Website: lowes
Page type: cart
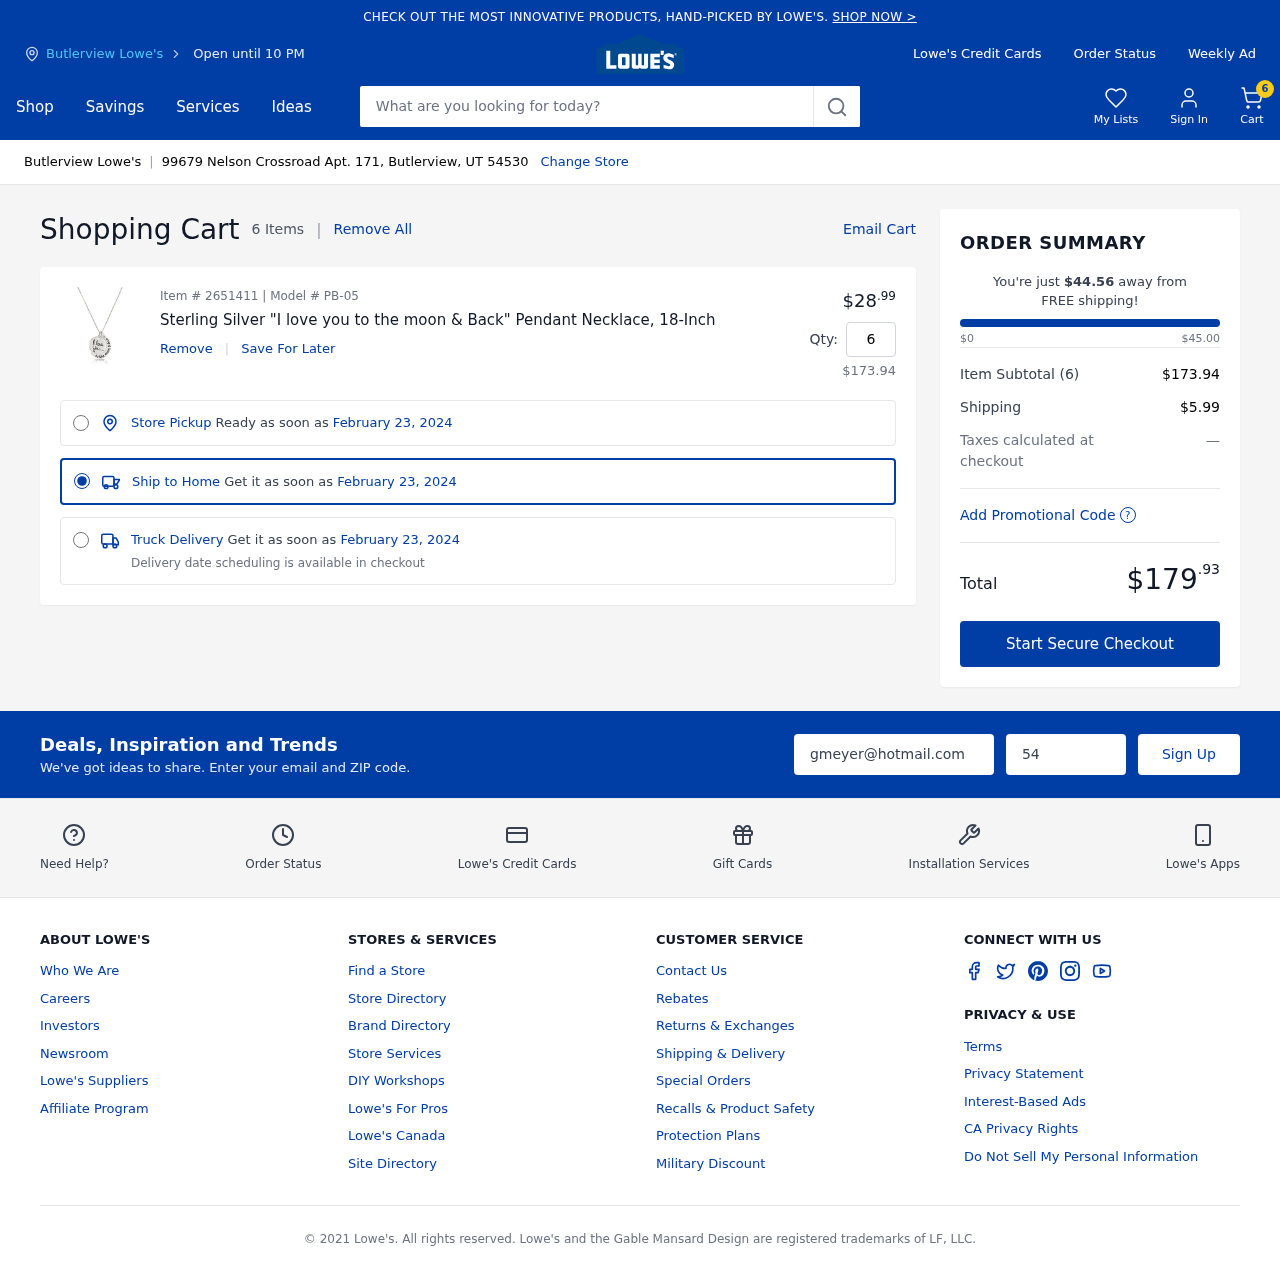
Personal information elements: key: PII_CITY
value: Butlerview Lowe's
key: PII_EMAIL
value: gmeyer@hotmail.com
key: PII_POSTCODE
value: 54530
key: PII_STREET
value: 99679 Nelson Crossroad Apt. 171
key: PII_CITY_STATE_ZIP
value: Butlerview, UT 54530
Product elements: key: PRODUCT1_NAME
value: Sterling Silver "I love you to the moon & Back" Pendant Necklace, 18-Inch
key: PRODUCT1_PRICE
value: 28.99
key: PRODUCT1_QUANTITY
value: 6
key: PRODUCT1_SUBTOTAL
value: $173.94
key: PRODUCT_ITEM_NUMBER
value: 2651411
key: PRODUCT_MODEL_NUMBER
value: PB-05
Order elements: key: ORDER_NUM_ITEMS
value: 6
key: ORDER_NUM_ITEMS
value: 6 Items
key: ORDER_DELIVERY_DATE
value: February 23, 2024
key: ORDER_SUBTOTAL
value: $173.94
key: ORDER_SHIPPING_COST
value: $5.99
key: ORDER_TOTAL
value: $179.93
Search elements: key: HEADER_SEARCH
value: What are you looking for today?